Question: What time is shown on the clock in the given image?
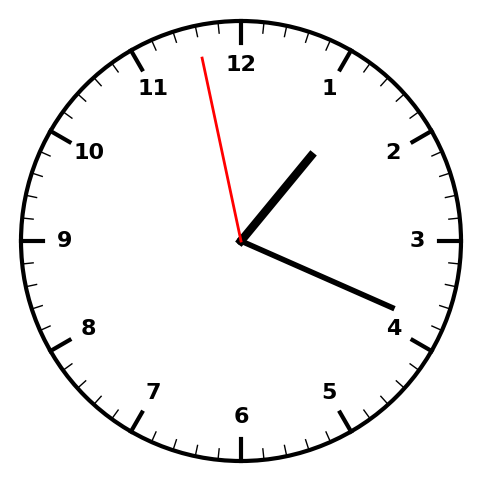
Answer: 01:18:58